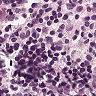
Metastatic tissue present: no